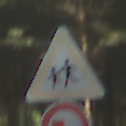
Verkehrszeichen: KinderRechts
Zusatzzeichen unten: UeberholverbotKraftfahrzeuge
Umgebung: Outdoor, Nature
Tageszeit: MorningAfternoon
Wetter: Clear
Licht: Natural
Jahreszeit: NotSpecified
Kontrast: LowContrast